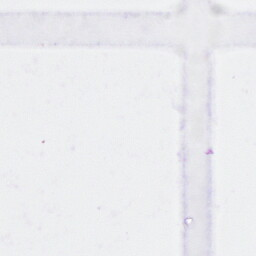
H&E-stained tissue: Breast